Interaction volume radius: 5 \u00c5
Interaction volume height: 15 \u00c5
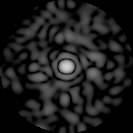
Disorder parameter: 0.8652